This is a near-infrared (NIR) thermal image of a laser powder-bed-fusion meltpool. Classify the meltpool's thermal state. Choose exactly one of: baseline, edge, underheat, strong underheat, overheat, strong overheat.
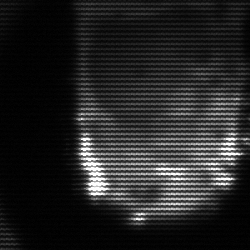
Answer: baseline